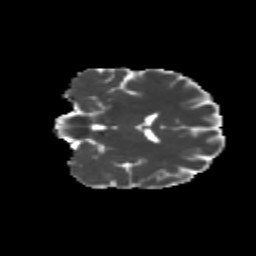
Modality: MD
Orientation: coronal
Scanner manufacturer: siemens
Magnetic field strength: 3 T
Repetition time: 9.2 s
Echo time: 0.084 s